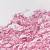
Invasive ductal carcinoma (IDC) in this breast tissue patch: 0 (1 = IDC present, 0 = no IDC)